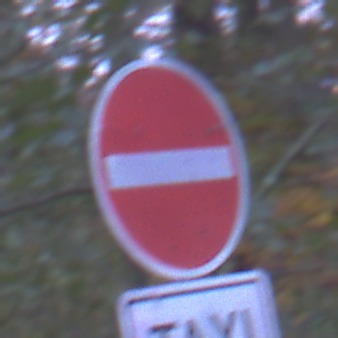
Verkehrszeichen: VerbotDerEinfahrt
Zusatzzeichen unten: BesondereFahrzeugeUndTransportgueter1
Umgebung: Outdoor, Suburban
Tageszeit: Night
Wetter: PartlyCloudy
Licht: Artificial
Jahreszeit: NotSpecified
Kontrast: LowContrast